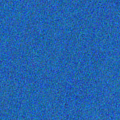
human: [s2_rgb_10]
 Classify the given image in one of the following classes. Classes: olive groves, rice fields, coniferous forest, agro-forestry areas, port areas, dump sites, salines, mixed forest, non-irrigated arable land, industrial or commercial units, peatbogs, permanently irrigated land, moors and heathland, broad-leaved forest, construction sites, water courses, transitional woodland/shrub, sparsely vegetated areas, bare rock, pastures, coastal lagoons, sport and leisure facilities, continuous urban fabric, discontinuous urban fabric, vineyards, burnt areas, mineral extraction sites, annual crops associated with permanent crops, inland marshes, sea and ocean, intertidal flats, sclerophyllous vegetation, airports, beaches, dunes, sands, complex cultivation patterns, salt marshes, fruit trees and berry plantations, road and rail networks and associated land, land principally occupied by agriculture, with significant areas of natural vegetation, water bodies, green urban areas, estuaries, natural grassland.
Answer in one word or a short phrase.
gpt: sea and ocean